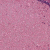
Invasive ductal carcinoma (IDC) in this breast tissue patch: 0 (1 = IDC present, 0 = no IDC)